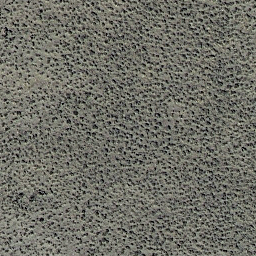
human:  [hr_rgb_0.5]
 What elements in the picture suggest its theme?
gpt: chaparral